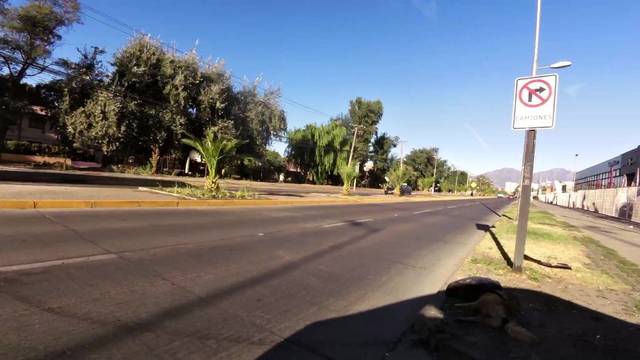
Region: Chile
Coordinates: -34.173, -70.719